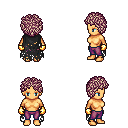
a pixel art fantasy rpg character, female body template, human, tanned skin, black tattered cape, magenta pants, white blonde curly afro hairstyle, gold gloves, four views (front, back, left, right), 2x2 character sprite sheet, small pixel art, hard edges, no anti-aliasing